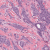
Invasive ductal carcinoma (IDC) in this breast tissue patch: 1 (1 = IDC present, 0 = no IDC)